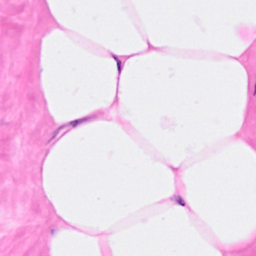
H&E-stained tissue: Breast